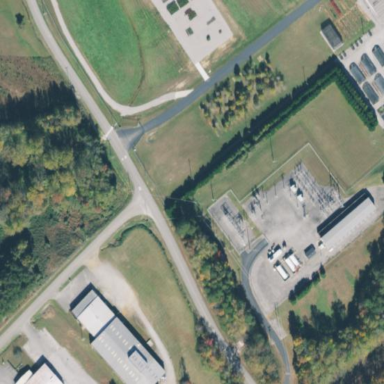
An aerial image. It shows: Power substation.